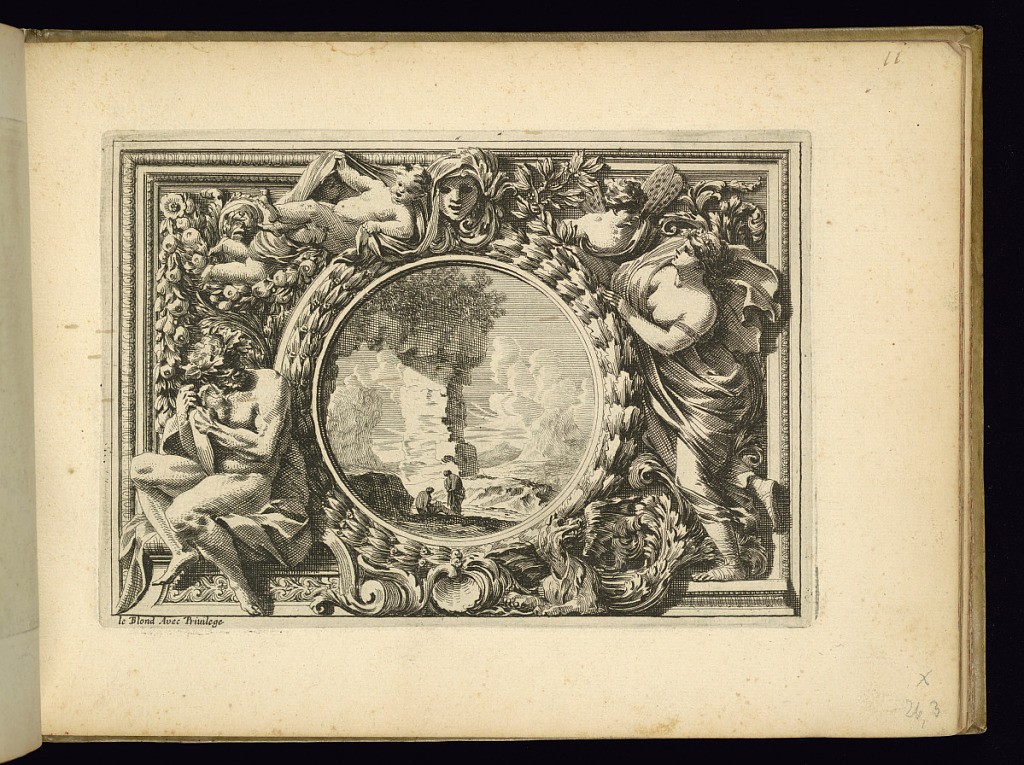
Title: Panel Design with a Landscape in a Roundel
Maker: Jean Le Pautre, French, 1618–1682
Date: ca. 1651
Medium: Etching on laid paper
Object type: Print
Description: Panel design with a landscape in a roundel in the center surrounded by male and female figures, putti, mascaron (mask), festoons of fruit and leaves, scrolling leaves, and acanthus leaves. The landscape is a coastal scene with large rocks, waves, clouds, and two figures. The whole is framed with carved repeat pattern moldings. The two sides of the panel feature different designs and frames.